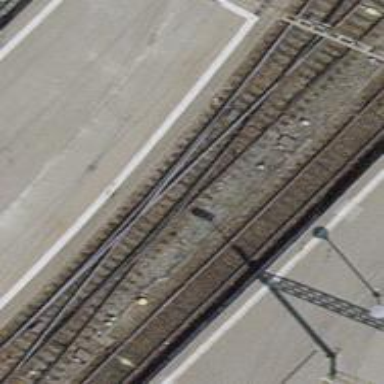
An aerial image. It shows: Yard with single rail track. The railway track is electrified with contact line for service purposes.